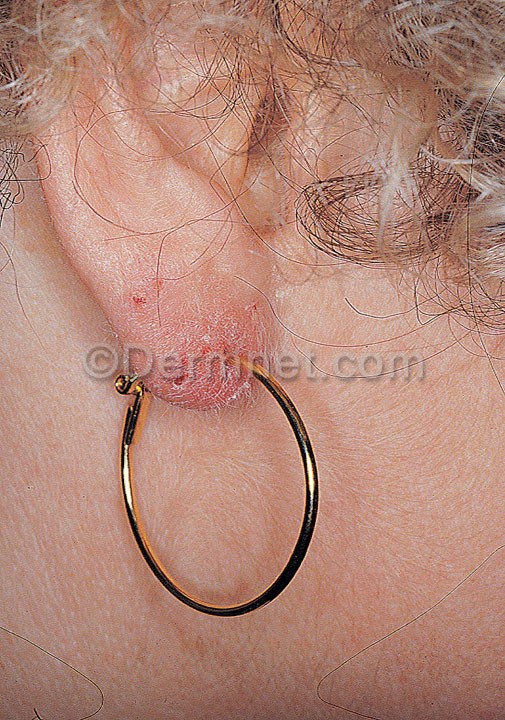
Disease: Poison Ivy Photos and other Contact Dermatitis